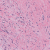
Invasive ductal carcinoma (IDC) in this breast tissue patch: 0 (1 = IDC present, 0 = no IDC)